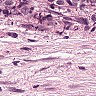
Metastatic tissue present: yes